Question: We have a Google Drive integrated app (marqueed.com) that allows you to authenticate and upload your Google Drive images from inside our app.
However, we don't want Google Drive users to be able to open files ("Open with") our Marqueed app from the Google Drive dashboard:

We don't want our app to show up in the above screenshot, is there a way to do this?
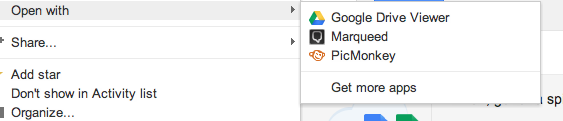
Answer: Your application shows up in the Open With menu for those files whose MIME types or extensions are listed in the Drive SDK tab of the APIs Console: <URL>
Just remove those values from both Default and Secondary MIME Types and Extensions and your application will not show up anymore.
For more details, check the documentation at <URL>